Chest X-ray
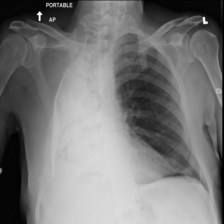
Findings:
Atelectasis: positive
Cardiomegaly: negative
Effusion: negative
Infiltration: positive
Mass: negative
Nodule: negative
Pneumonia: negative
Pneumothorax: negative
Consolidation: negative
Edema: negative
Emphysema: negative
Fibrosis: negative
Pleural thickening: negative
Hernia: negative